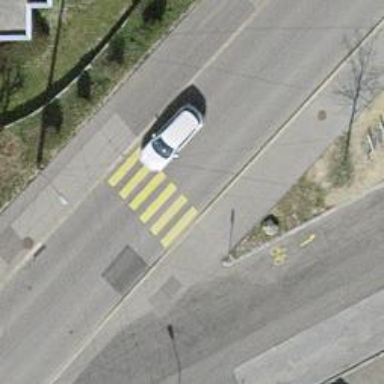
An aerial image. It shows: Marked crossing on asphalt footway.